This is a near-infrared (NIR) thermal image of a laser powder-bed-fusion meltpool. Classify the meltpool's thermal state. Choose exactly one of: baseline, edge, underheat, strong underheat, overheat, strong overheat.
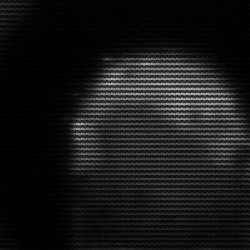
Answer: edge